Fundus camera: zeiss
Shooting center: fovea
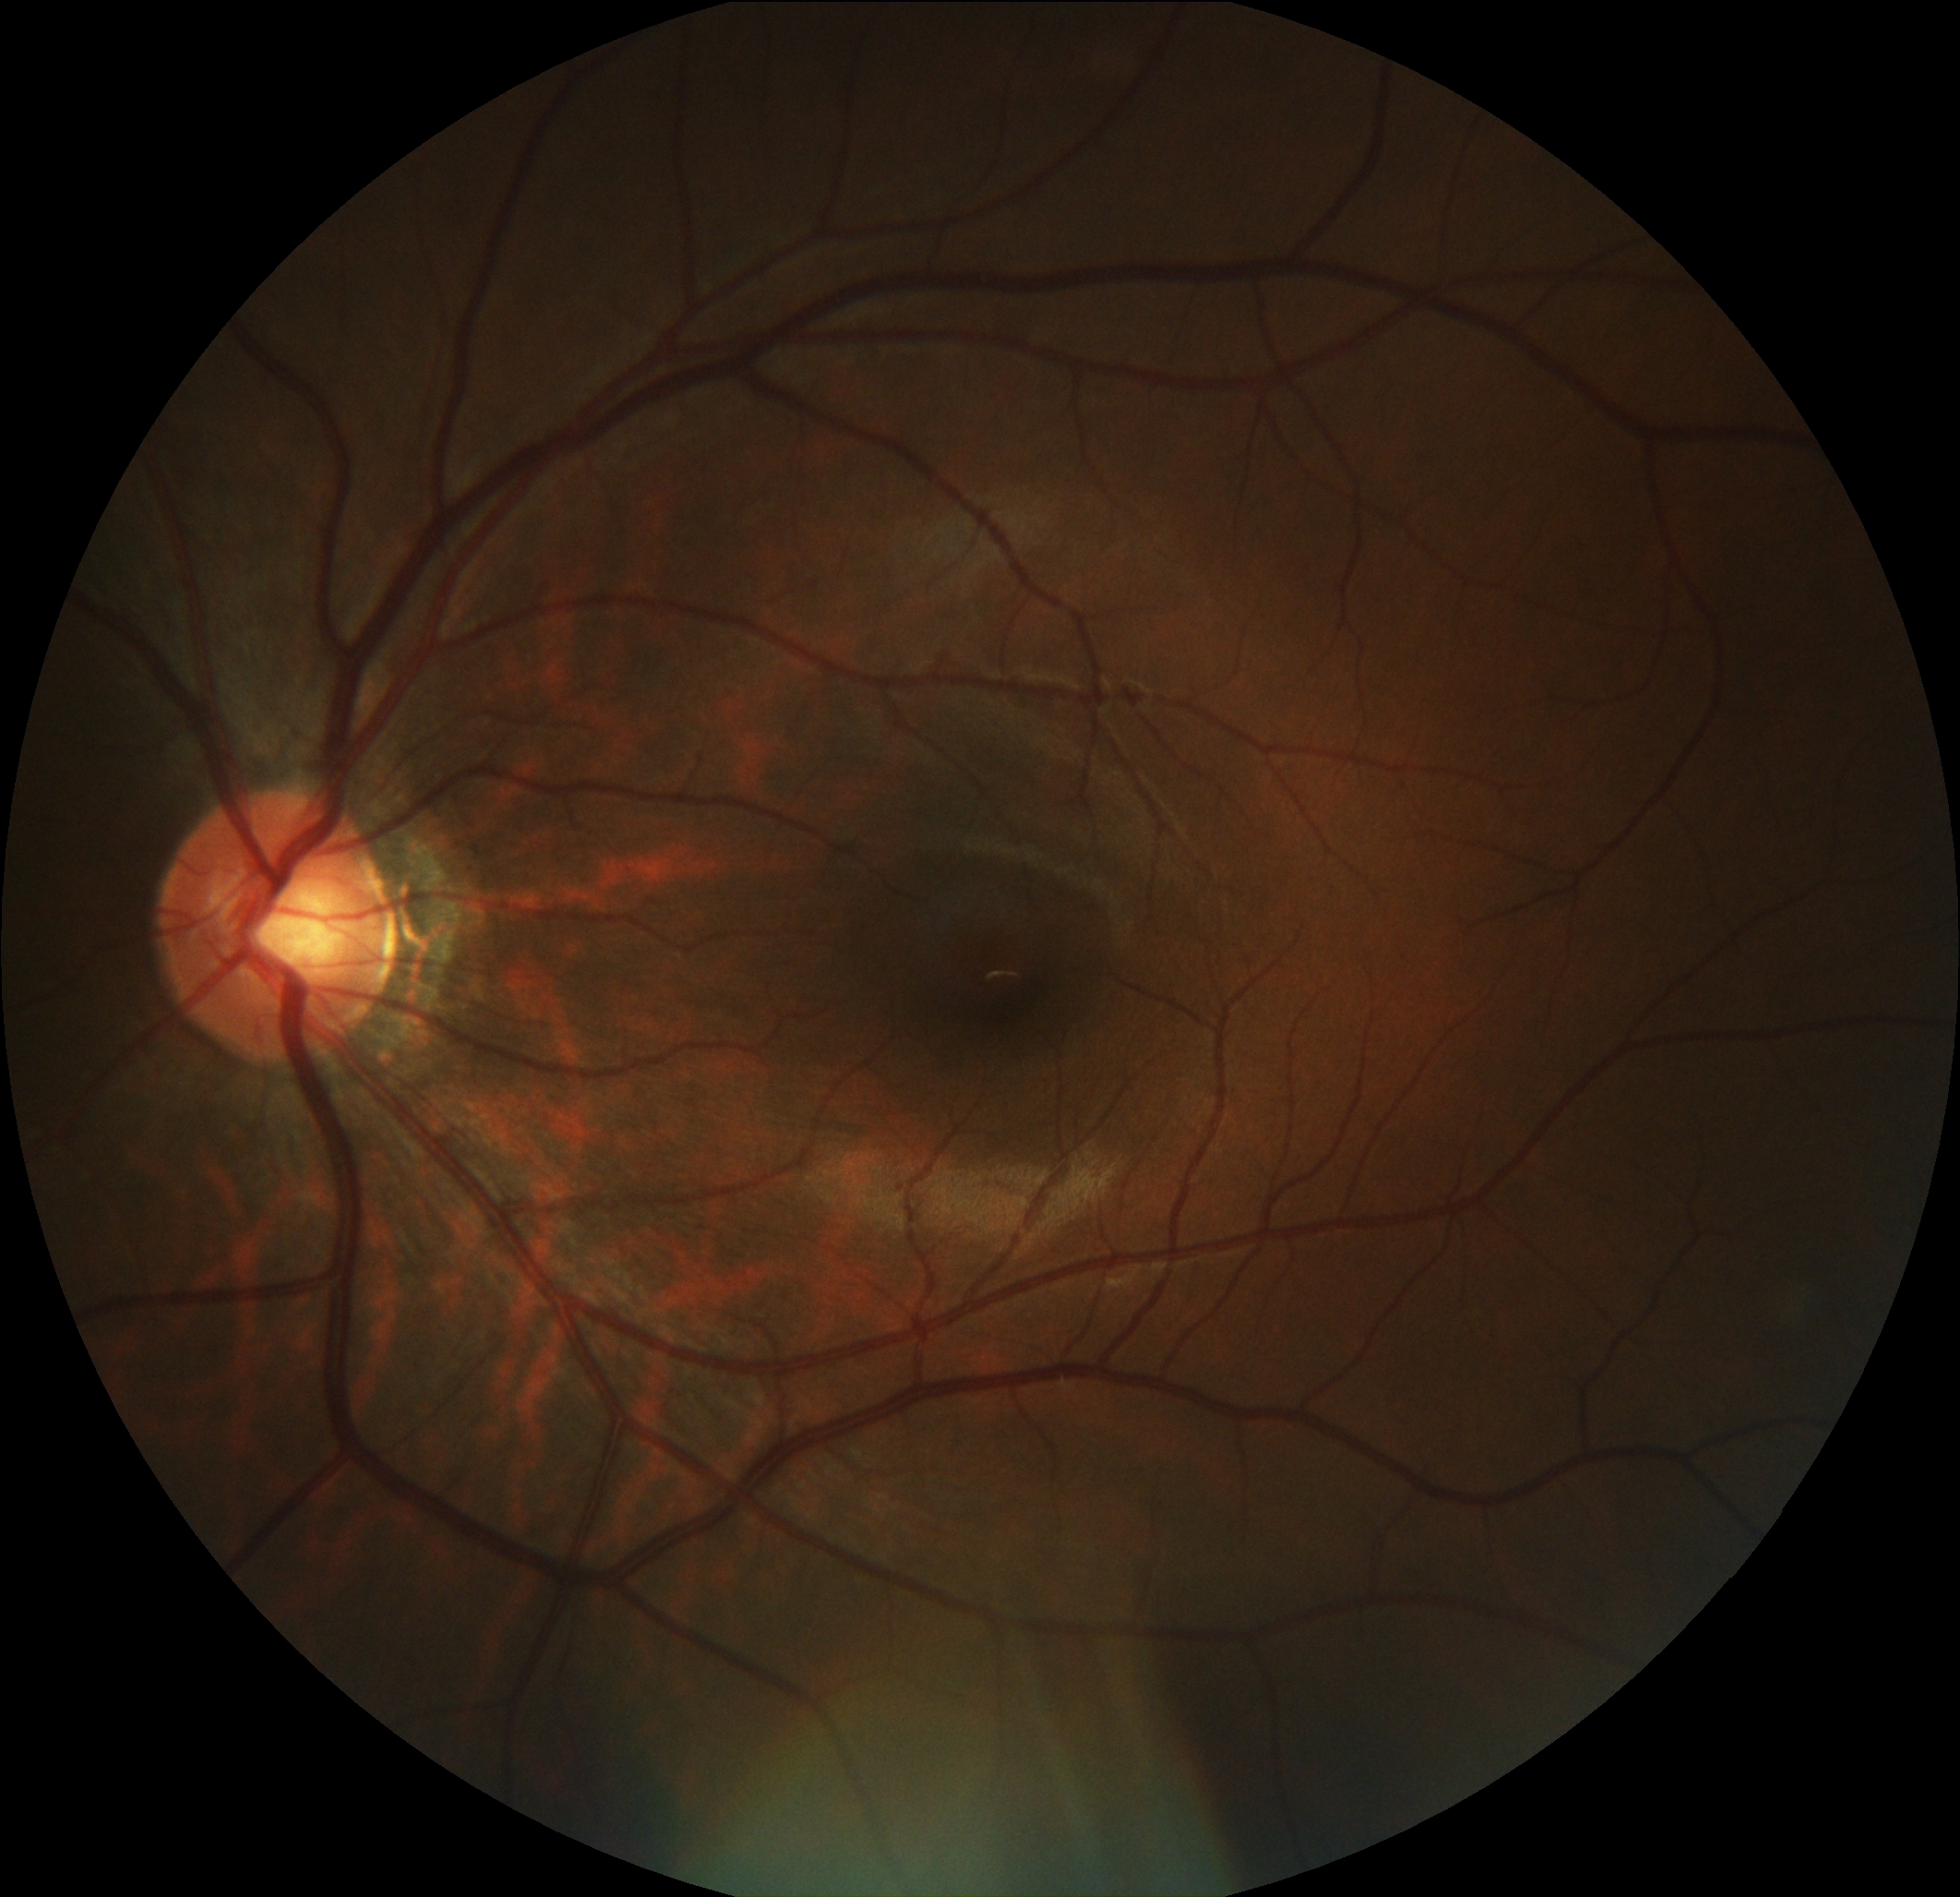
Pathologic myopia: no
Patchy retinal atrophy: present
Retinal detachment: absent